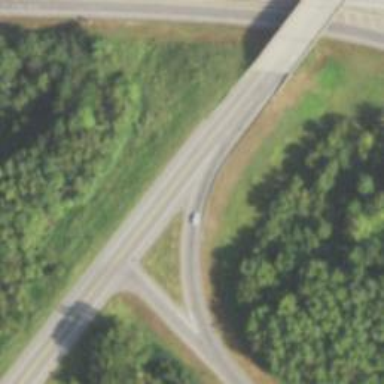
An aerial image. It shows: Secondary link road.